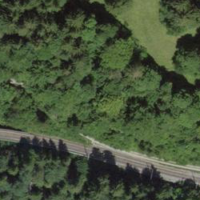
EUNIS habitat code: 44
Species observed at this site:
Salvia glutinosa